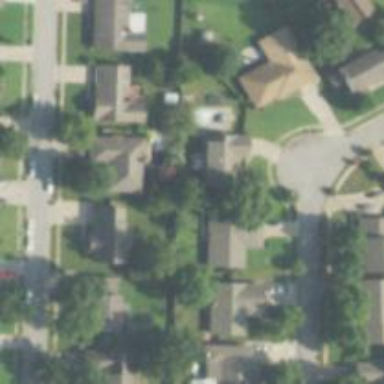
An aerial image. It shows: Neighborhood.